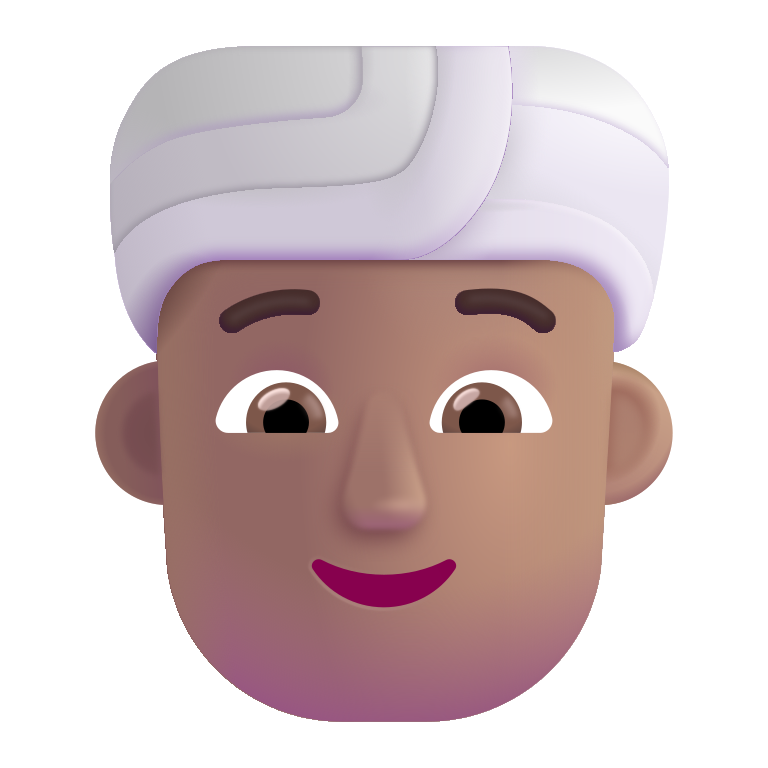
person wearing turban color